A spectrogram of one vibration snapshot from a rotating bearing is shown (time on one axis, frequency on the other). Based on the visible evidence, which condition applies: normal, inner_race, outer_race, ball?
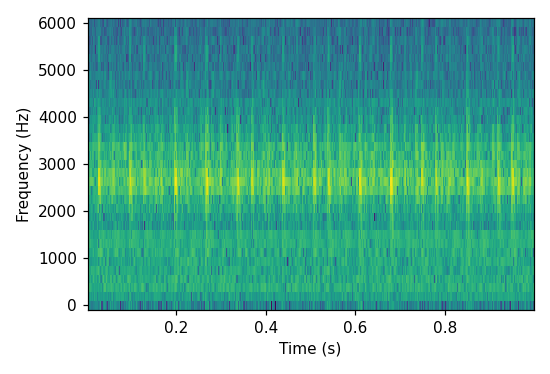
Answer: inner_race